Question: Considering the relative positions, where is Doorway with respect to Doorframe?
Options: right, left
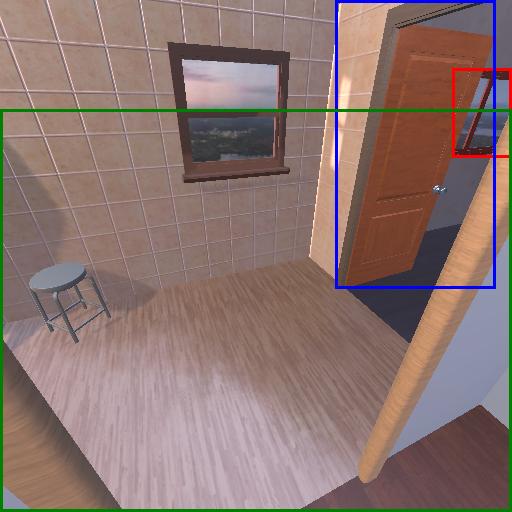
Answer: right